Question: I have a problem with the following code. My task is, I have to have radio buttons in the first column and when a user selects that radio button that row is selected and sent for processing. But my problem is, I am able to select the radio button which are in the first column, 'but afterwards when user clicks in any part of the table then my clicked radio button is being unchecked.' I am not able to figure, why it is happeneing. I am really stuck with this problem. Help required. The following code shows my problem.
'''
import java.awt.Component;
import java.awt.event.ItemEvent;
import java.awt.event.ItemListener;
import java.util.ArrayList;
import java.util.List;
import javax.swing.ButtonGroup;
import javax.swing.DefaultCellEditor;
import javax.swing.JCheckBox;
import javax.swing.JDialog;
import javax.swing.JPanel;
import javax.swing.JRadioButton;
import javax.swing.JScrollPane;
import javax.swing.JTable;
import javax.swing.SwingUtilities;
import javax.swing.table.AbstractTableModel;
import javax.swing.table.TableCellRenderer;
public class DisplayTable extends JDialog {
public void initialize() {
SourceTableModel stm = new SourceTableModel();
JTable sourceTable = new JTable(stm);
sourceTable.getColumnModel().getColumn(0).setCellRenderer(new RadioButtonRenderer());
sourceTable.getColumnModel().getColumn(0).setCellEditor(new RadioButtonEditor(new JCheckBox ()));
JPanel panel = new JPanel();
panel.add(new JScrollPane(sourceTable));
add(panel);
setModal(true);
pack();
setVisible(true);
}
public static void main(String[] args) {
SwingUtilities.invokeLater(new Runnable() {
public void run() {
new DisplayTable().initialize();
}
});
}
}
class SourceTableModel extends AbstractTableModel{
private static final long serialVersionUID = 1L;
private List<SourceModel> sourceList = new ArrayList<SourceModel>();
private String[] columnNamesList = {"Select", "Group", "Work"};
public SourceTableModel() {
this.sourceList = getSourceDOList();
}
public String getColumnName(int column) {
return columnNamesList[column];
}
public int getRowCount() {
return sourceList.size();
}
public int getColumnCount() {
return columnNamesList.length;
}
public Class<?> getColumnClass(int columnIndex) {
return (columnIndex == 0 ? Boolean.class : String.class);
}
public boolean isCellEditable(int rowIndex, int columnIndex) {
return (columnIndex == 0 ? true : false);
}
public void setValueAt(Object aValue, int rowIndex, int columnIndex) {
SourceModel model = (SourceModel) sourceList.get(rowIndex);
switch (columnIndex) {
case 0:
model.setSelect((Boolean)aValue);
break;
case 1:
model.setFactory((String) aValue);
break;
case 2:
model.setSupplier((String) aValue);
break;
}
fireTableCellUpdated(rowIndex, columnIndex);
}
public Object getValueAt(int rowIndex, int columnIndex) {
SourceModel source = sourceList.get(rowIndex);
switch(columnIndex){
case 0:
return source.isSelect();
case 1:
return source.getFactory();
case 2:
return source.getSupplier();
default:
return null;
}
}
private List<SourceModel> getSourceDOList() {
List<SourceModel> tempSourceList=new ArrayList<SourceModel>();
for (int index = 0; index < 5; index++) {
SourceModel source = new SourceModel();
source.setSelect(false);
source.setFactory("group");
source.setSupplier("Work");
tempSourceList.add(source);
}
return tempSourceList;
}
}
class SourceModel {
private boolean select;
private String factory;
private String supplier;
public SourceModel() {
// No Code;
}
public SourceModel(boolean select, String factory, String supplier) {
super();
this.select = select;
this.factory = factory;
this.supplier = supplier;
}
public boolean isSelect() {
return select;
}
public void setSelect(boolean select) {
this.select = select;
}
public String getFactory() {
return factory;
}
public void setFactory(String factory) {
this.factory = factory;
}
public String getSupplier() {
return supplier;
}
public void setSupplier(String supplier) {
this.supplier = supplier;
}
}
class RadioButtonEditor extends DefaultCellEditor implements ItemListener {
public JRadioButton btn = new JRadioButton();
public RadioButtonEditor(JCheckBox checkBox) {
super(checkBox);
}
public Component getTableCellEditorComponent(JTable table, Object
value, boolean isSelected, int row, int column) {
if (value==null)
return null;
btn.addItemListener(this);
if (( (Boolean) value).booleanValue())
btn.setSelected(true);
else
btn.setSelected(false);
return btn;
}
public Object getCellEditorValue() {
if(btn.isSelected() == true)
return new Boolean(true);
else
return new Boolean(false);
}
public void itemStateChanged(ItemEvent e) {
super.fireEditingStopped();
}
}
class RadioButtonRenderer implements TableCellRenderer {
public JRadioButton btn = new JRadioButton();
public Component getTableCellRendererComponent(JTable table, Object value,
boolean isSelected, boolean hasFocus, int row, int column) {
if (value==null) return null;
if(((Boolean)value).booleanValue())
btn.setSelected(true);
else
btn.setSelected(false);
if (isSelected) {
btn.setForeground(table.getSelectionForeground());
btn.setBackground(table.getSelectionBackground());
} else {
btn.setForeground(table.getForeground());
btn.setBackground(table.getBackground());
}
return btn;
}
}
'''
I have updated my code and I have used Boolean class for the first column. 'The problem which I am facing is, if I remove super.fireEditingStopped(); from RadioButtonEditor class then I am able to check and then if I click at any part of the table then checked one I being unchecked.' If I keep the super.fireEditingStopped(); then I am not even able to check the Radio button.
I know that super.fireEditingStopped(); will stop editing. But my question is how to check it?
Sorry I have posted my entire code. I thought it will be easy for some one to look at the problem.
This is the screen shot of the program.

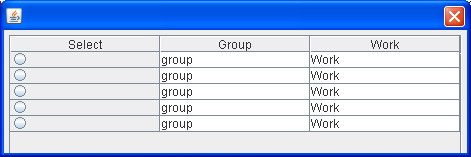
Answer: From your illustration, it appears that you want to enforce mutual exclusion among the rows of a 'JTable', where each row has a single 'JRadioButton'. As a 'ButtonGroup' is unsuitable, this <URL> due to @Guillaume Polet uses a custom manager.